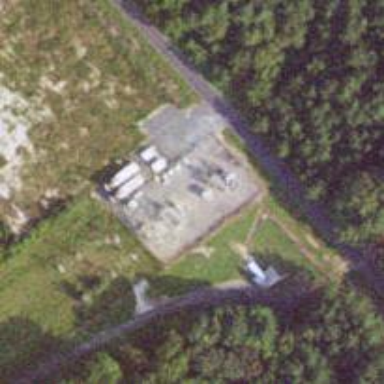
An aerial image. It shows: Generator is pictured.